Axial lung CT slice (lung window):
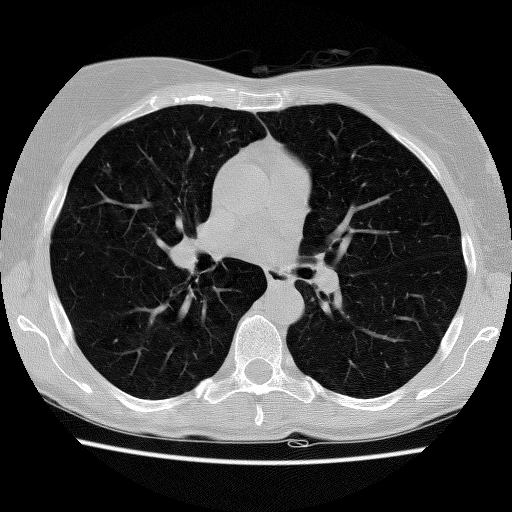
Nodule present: no